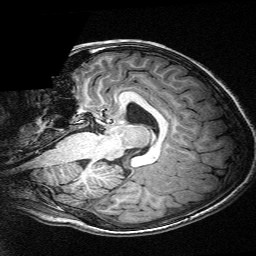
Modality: T1w
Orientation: sagittal
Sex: male
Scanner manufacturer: siemens
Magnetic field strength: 3 T
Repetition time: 2.3 s
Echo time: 0.00336 s